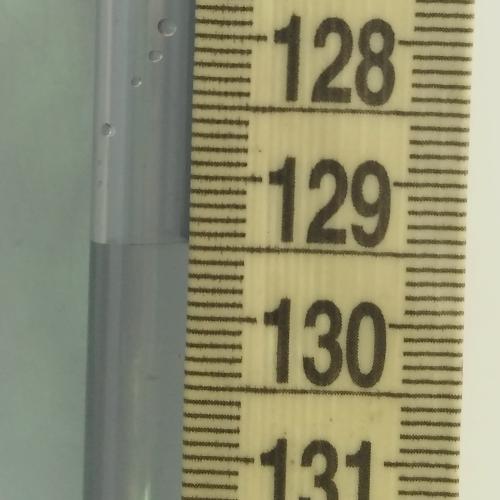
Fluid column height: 129.5 cm